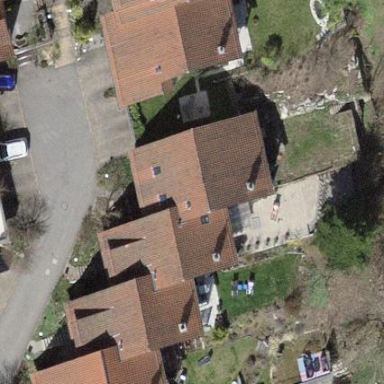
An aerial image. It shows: Residential building.